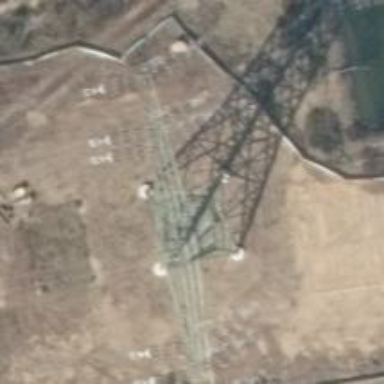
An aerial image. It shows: Power tower.